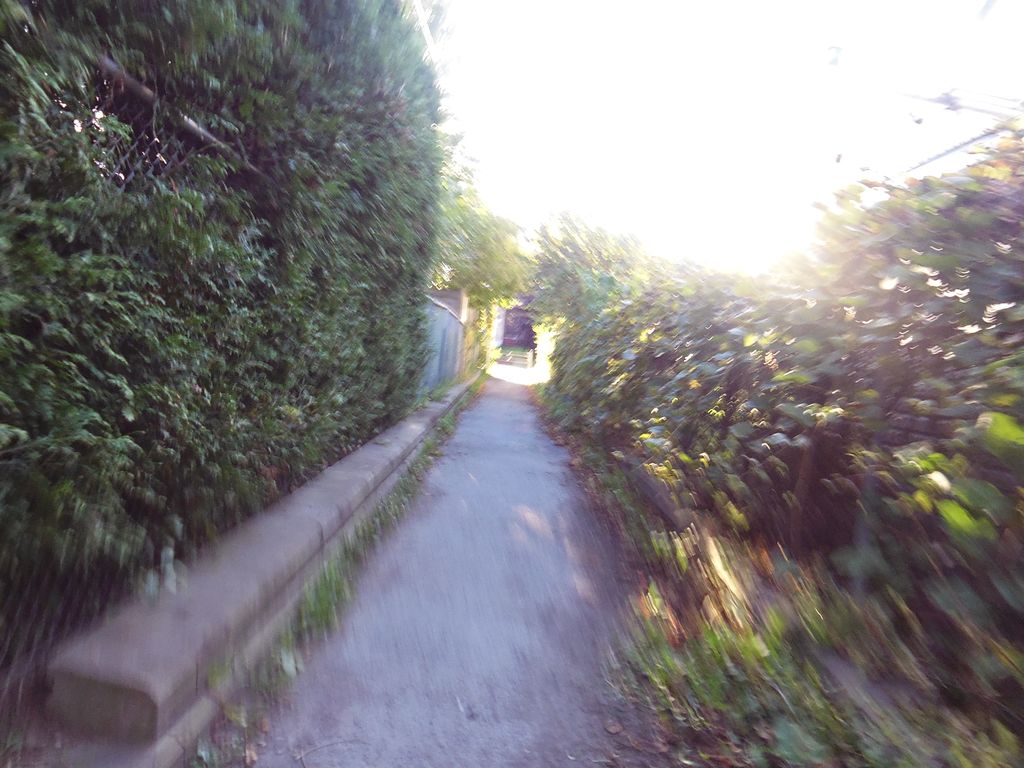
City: ottawa-gatineau